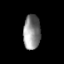
Tissue: skin
Cell type: Fibroblasts
Senescence score: 0.7881
Nuclear area (px): 579
Mean DAPI intensity: 137.755